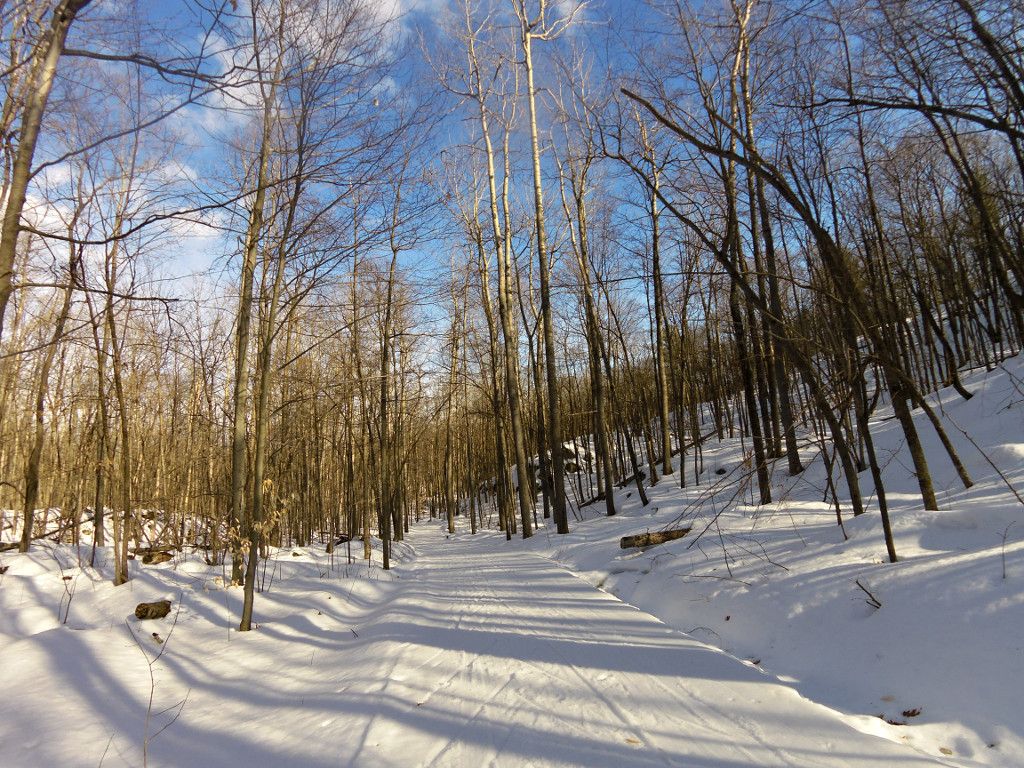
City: ottawa-gatineau